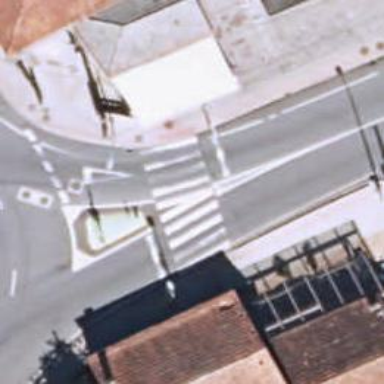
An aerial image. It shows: Uncontrolled crossing on the road.